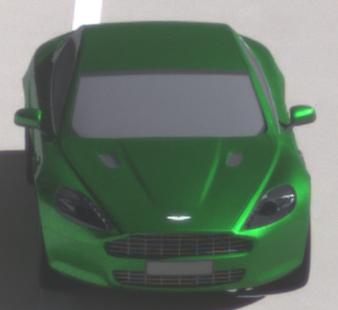
Make: Aston Martin
Model: Rapide
Detailed model: Rapide
Model produced from: 2010/03
Model produced until: 2013/07
Doors: 5
Color: green
Road condition: dry road
Daytime: morning or afternoon
Contrast: high contrast